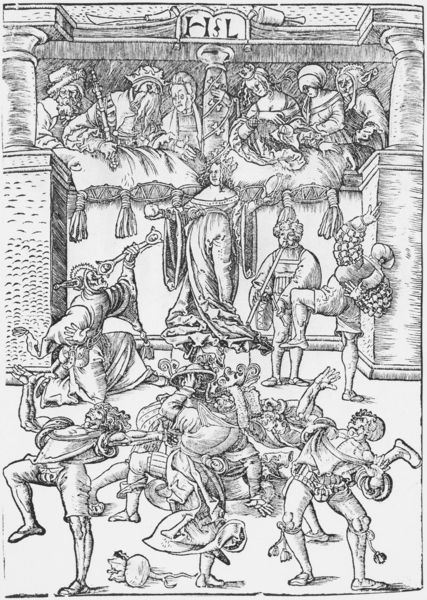
Titel: Moriskentanz
Künstler: H. L. Meister
Institution: München, Stadtmuseum
Schlagwörter: hand, weiß, frauen, menschen, frau, männer, schwarz, säule, säulen, haus, tanz, sockel, musik, tanzen, balkon, holzschnitt, tribüne, zuschauer, graphik, empore, könig, polster, druck, stich, künstler, allegorie, heilige, gaukler, tänzer, quasten, musikanten, rettich, l, hl, h, mauenrn